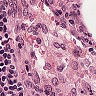
Metastatic tissue present: no